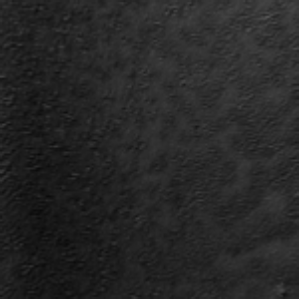
Label: frost